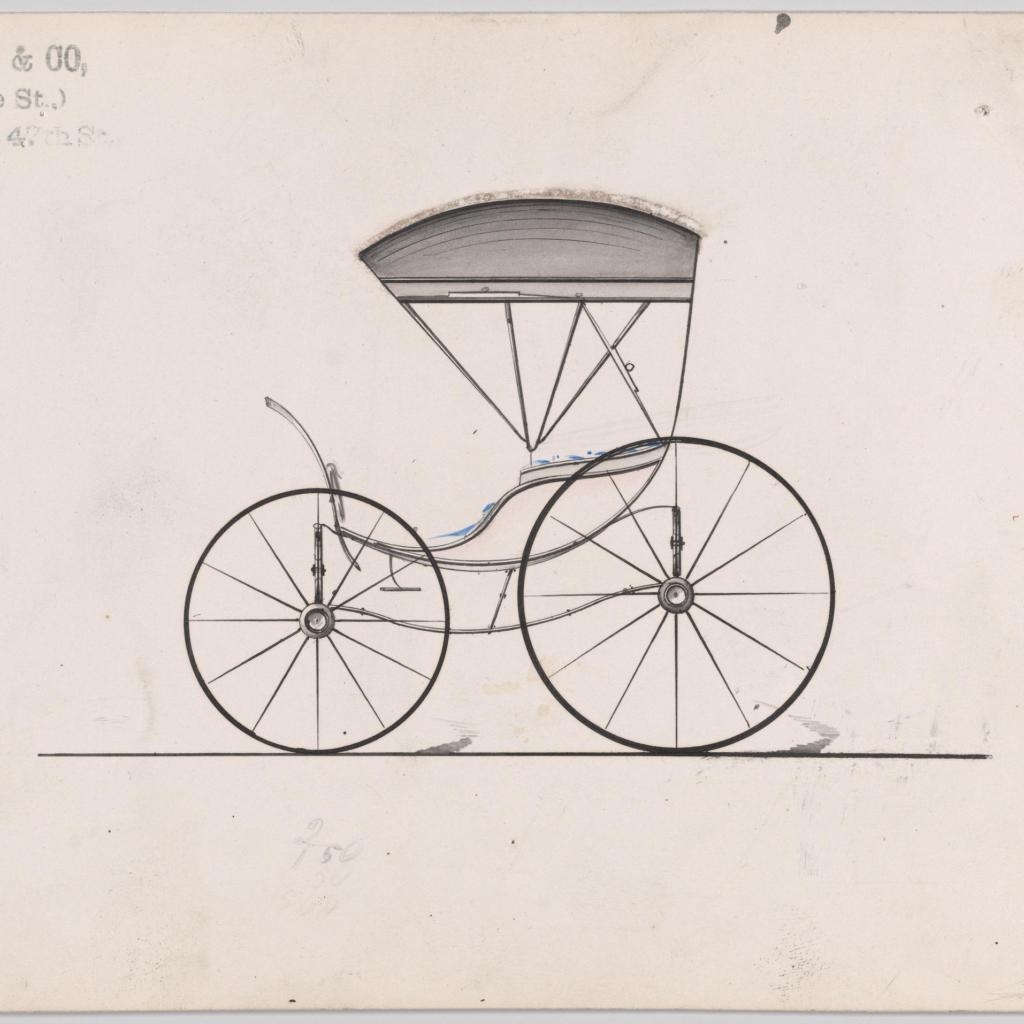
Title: Design for Pony Phaeton, no. 3208a
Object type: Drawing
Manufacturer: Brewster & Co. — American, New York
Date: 1876
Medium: Pen and blavck ink, water color and gouache
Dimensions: Sheet: 6 1/4 x 9 1/16 in. (15.9 x 23 cm)
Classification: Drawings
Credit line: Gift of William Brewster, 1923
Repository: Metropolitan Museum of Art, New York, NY